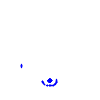
Particle: electron